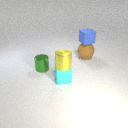
small blue rubber cube above large brown rubber sphere